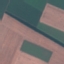
Land use / land cover class: AnnualCrop